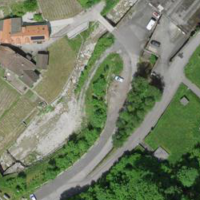
EUNIS habitat code: 40
Species observed at this site:
Corylus avellana